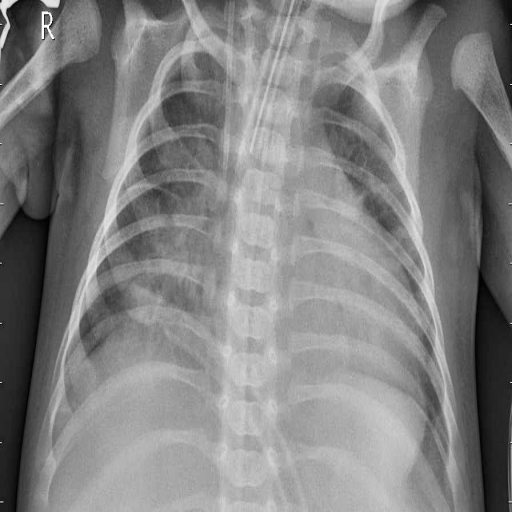
Finding: PNEUMONIA